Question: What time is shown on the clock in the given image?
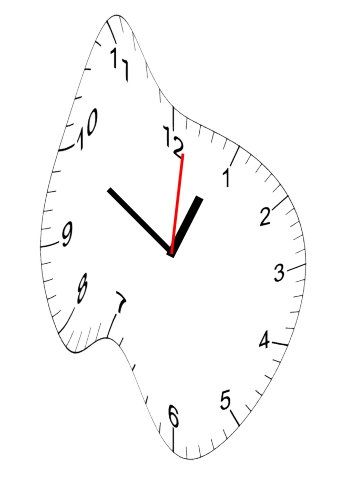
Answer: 12:50:01